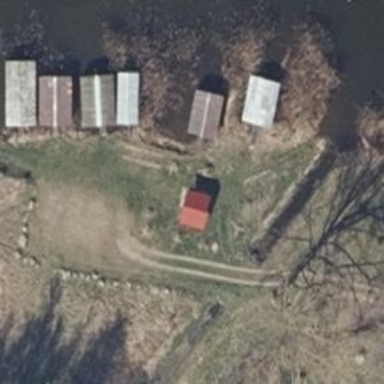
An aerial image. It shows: Picnic shelter providing place for individuals to seek refuge.